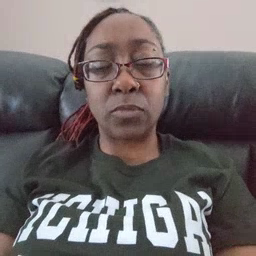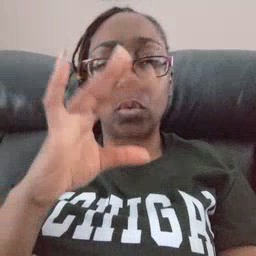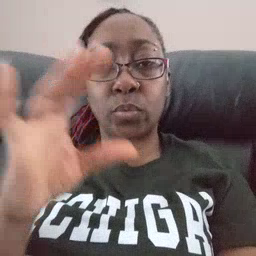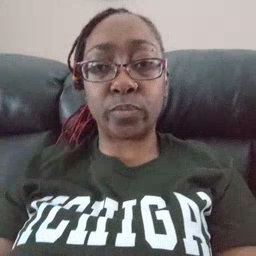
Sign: story